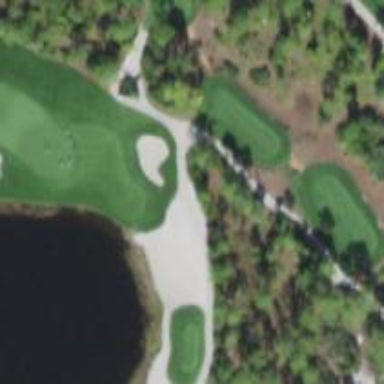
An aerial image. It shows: Path for both road and golf.